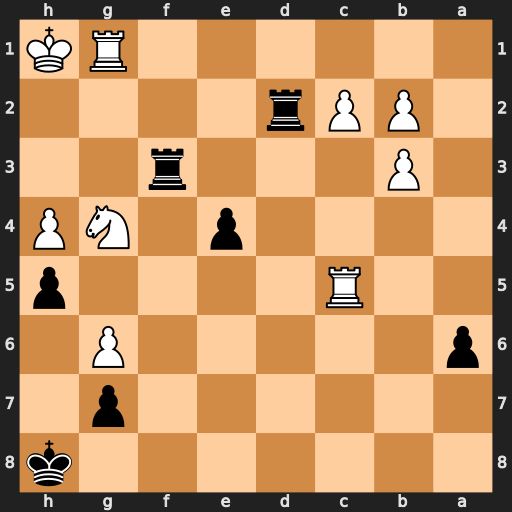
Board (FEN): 7k/6p1/p5P1/2R4p/4p1NP/1P3r2/1PPr4/6RK
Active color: b
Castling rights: -
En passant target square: -
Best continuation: Rh3+ Nh2 Rdxh2#